Interaction volume radius: 10 \u00c5
Interaction volume height: 15 \u00c5
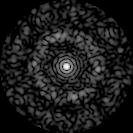
Disorder parameter: 0.8287